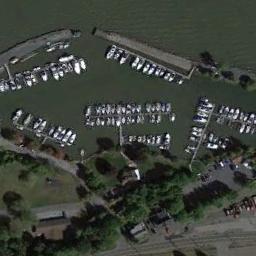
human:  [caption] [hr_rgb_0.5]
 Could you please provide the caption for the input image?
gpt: The harbor has lots of neatly docked boats and some green plants are on the shore .

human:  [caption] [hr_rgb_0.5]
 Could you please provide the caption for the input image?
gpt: There are many trees near the harbor .

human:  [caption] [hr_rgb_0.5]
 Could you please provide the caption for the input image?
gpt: There are many branches of the harbor .

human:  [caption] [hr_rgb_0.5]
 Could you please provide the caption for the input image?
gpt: Some ships moored on the sea next to the harbor next to the lawn and trees .

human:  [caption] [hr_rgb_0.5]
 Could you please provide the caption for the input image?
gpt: There are some green trees and many ships at the harbor .